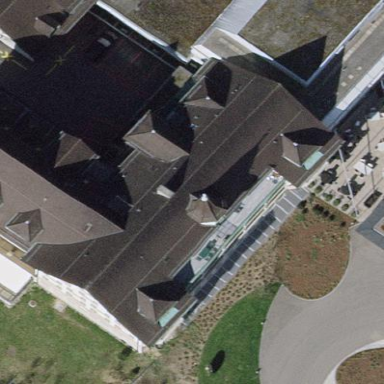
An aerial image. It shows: Hospital building.